Question: in my app the android default menu button is not visible? why? Any help?

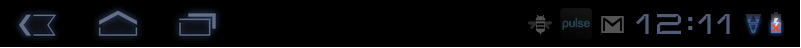
Answer: Refer this:
<URL>
And this:
<URL>
You can simple edit target SDK in manifest file to force use SDK of mobile rather than tablet like this:
'''
android:targetSdkVersion="10"
'''